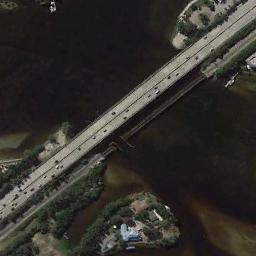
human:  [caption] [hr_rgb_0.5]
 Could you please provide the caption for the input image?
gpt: There is a bridge with many cars over the river .

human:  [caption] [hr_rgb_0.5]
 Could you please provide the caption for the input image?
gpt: The bridge made a turn as it approached the shore .

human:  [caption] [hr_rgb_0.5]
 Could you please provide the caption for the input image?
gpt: A bridge built on a dark green river and some green plants on both sides of the river .

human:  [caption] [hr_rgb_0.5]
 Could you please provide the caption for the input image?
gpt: A bridge connects the land on both sides of the deep blue river  There are many cars on the bridge .

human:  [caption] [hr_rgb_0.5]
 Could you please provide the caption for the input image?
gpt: There are many cars on the bridge .